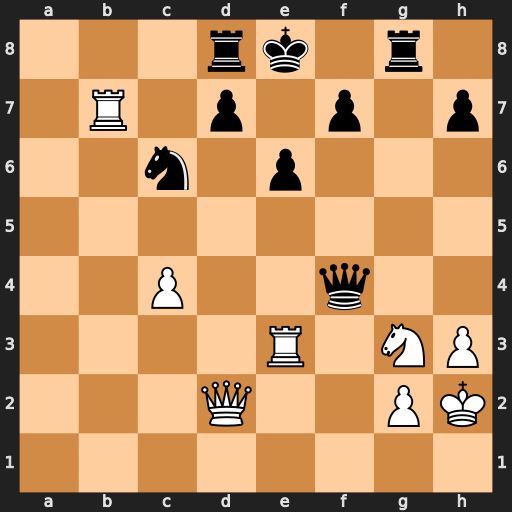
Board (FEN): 3rk1r1/1R1p1p1p/2n1p3/8/2P2q2/4R1NP/3Q2PK/8
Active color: w
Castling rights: -
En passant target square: -
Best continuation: Rxe6+ fxe6 Qxf4